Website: apple
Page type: billing-address
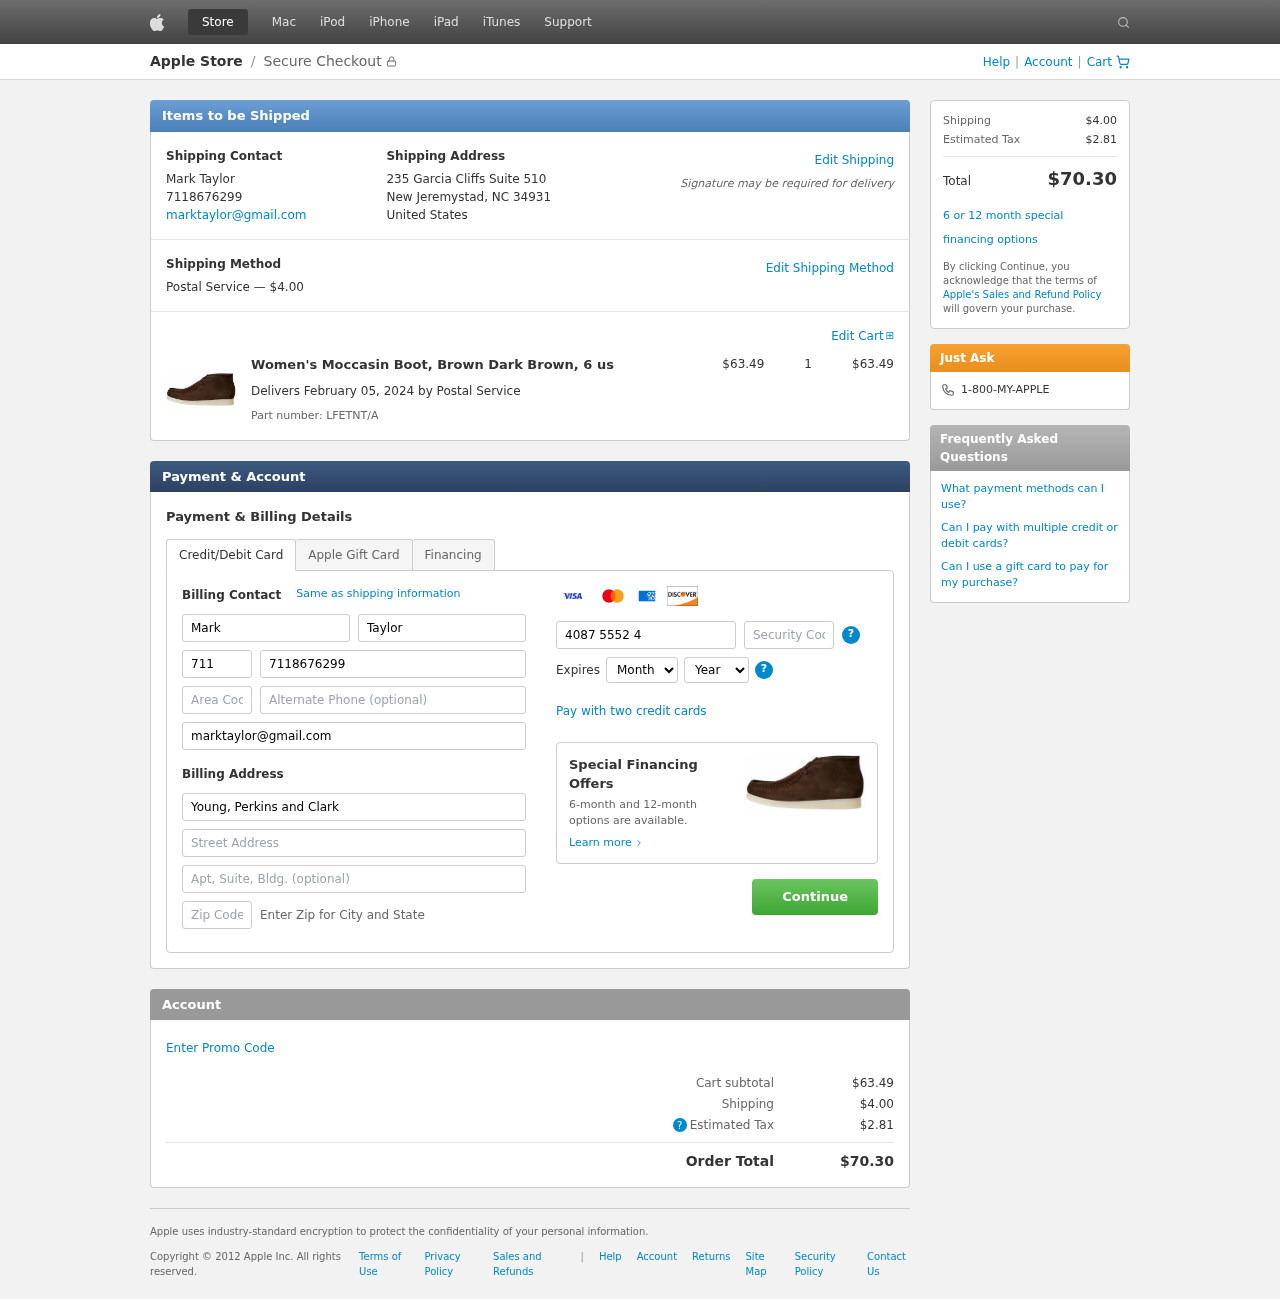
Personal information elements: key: PII_CARD_CVV
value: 944
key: PII_CARD_EXPIRY_MONTH
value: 02
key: PII_CARD_EXPIRY_YEAR
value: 27
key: PII_CARD_NUMBER
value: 4087 5552 4096 0402
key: PII_CITY_STATE_ZIP
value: New Jeremystad, NC 34931
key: PII_COMPANY
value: Young, Perkins and Clark
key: PII_COUNTRY
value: United States
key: PII_EMAIL
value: marktaylor@gmail.com
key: PII_FIRSTNAME
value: Mark
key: PII_FULLNAME
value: Mark Taylor
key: PII_LASTNAME
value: Taylor
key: PII_PHONE
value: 7118676299
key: PII_PHONE_AREA
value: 711
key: PII_STREET
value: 235 Garcia Cliffs Suite 510
Product elements: key: PRODUCT1_NAME
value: Women's Moccasin Boot, Brown Dark Brown, 6 us
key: PRODUCT1_PRICE
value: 63.49
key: PRODUCT1_QUANTITY
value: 1
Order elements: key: ORDER_SHIPPING_COST
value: $4.00
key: ORDER_SUBTOTAL
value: $63.49
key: ORDER_DELIVERY_DATE
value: February 05, 2024
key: ORDER_PART_NUMBER
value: LFETNT/A
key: ORDER_TAX
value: $2.81
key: ORDER_TOTAL
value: $70.30